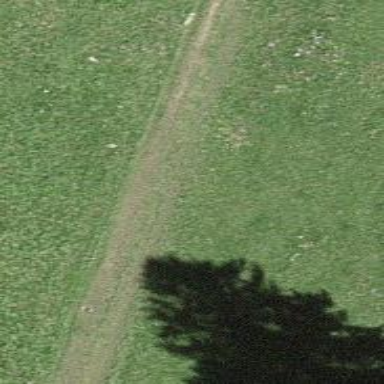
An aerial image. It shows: Gravel track with track type of grade3.